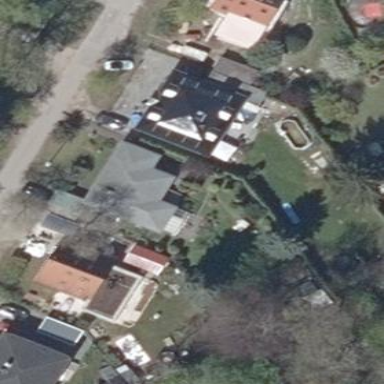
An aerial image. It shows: Detached building.